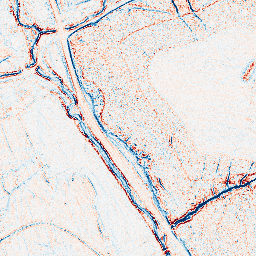
Category: edge_preserving
Decomposition family: anisotropic_diffusion
Decomposition parameters: iterations: 10
kappa: 10
gamma: 0.05
Upsampling method: lanczos
Upsampling parameters: scale: 4
Upsampling scale: 4